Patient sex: M
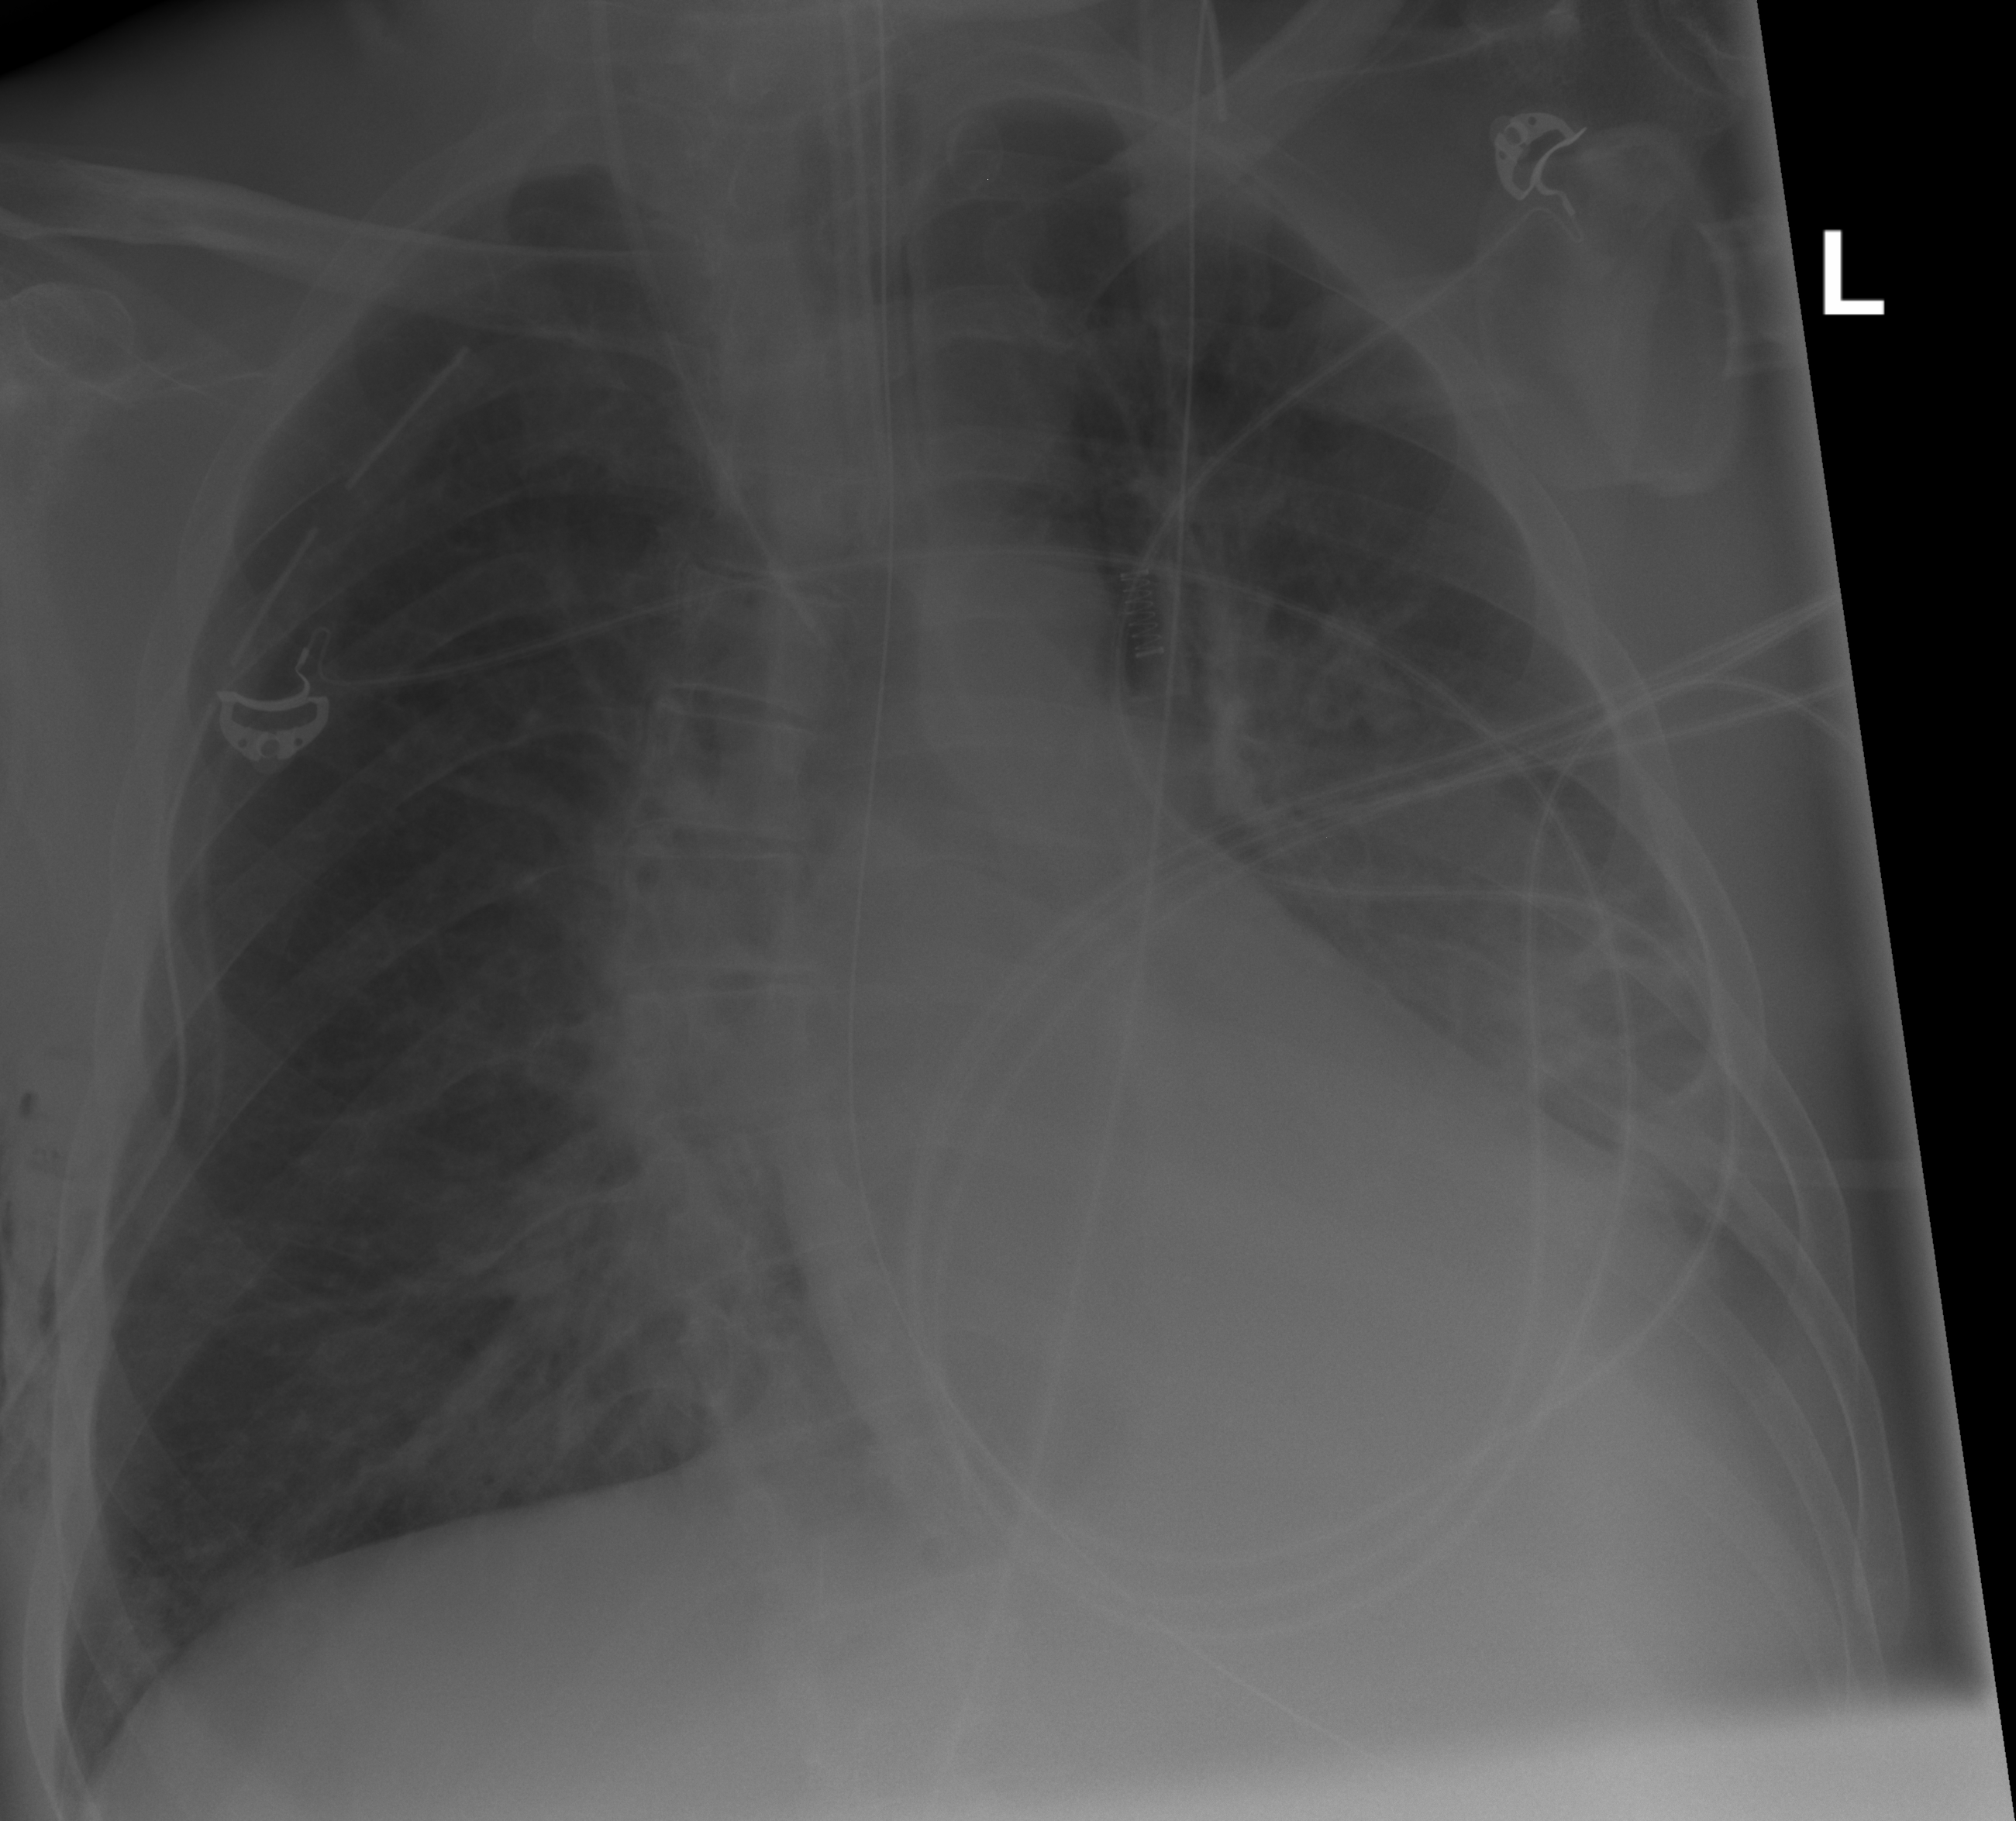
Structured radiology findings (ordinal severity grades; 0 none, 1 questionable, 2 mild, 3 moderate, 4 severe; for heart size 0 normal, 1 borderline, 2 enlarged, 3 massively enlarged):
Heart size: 2
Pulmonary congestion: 0
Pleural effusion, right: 0
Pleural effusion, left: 2
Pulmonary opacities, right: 1
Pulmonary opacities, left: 3
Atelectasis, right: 0
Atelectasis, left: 2